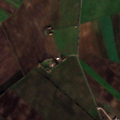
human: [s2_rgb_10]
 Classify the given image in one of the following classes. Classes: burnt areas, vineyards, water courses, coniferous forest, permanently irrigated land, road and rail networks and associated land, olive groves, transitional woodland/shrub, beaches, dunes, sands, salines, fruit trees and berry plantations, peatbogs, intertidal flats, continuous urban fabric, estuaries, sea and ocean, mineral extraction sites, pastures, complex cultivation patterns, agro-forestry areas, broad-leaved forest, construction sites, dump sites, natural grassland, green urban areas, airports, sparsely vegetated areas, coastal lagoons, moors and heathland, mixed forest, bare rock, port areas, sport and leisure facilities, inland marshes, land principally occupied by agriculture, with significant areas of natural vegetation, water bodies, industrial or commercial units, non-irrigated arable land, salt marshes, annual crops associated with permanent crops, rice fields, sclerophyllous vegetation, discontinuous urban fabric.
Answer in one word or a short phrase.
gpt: discontinuous urban fabric, non-irrigated arable land